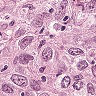
Metastatic tissue present: yes